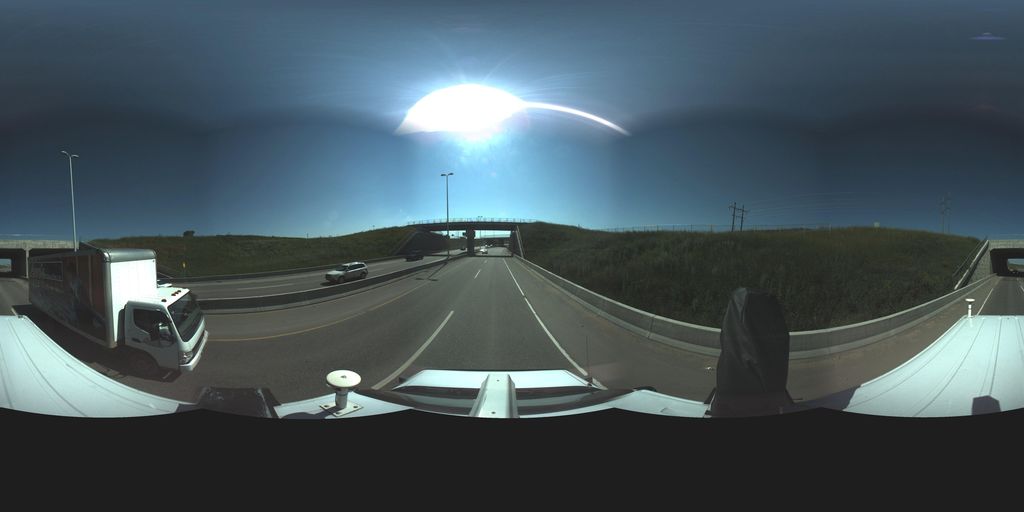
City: saskatoon